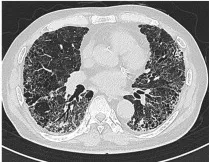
Computed tomography scan before and after hospitalization and before regional hospital transfer. Before regional hospital transfer.
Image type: radiology (ct)